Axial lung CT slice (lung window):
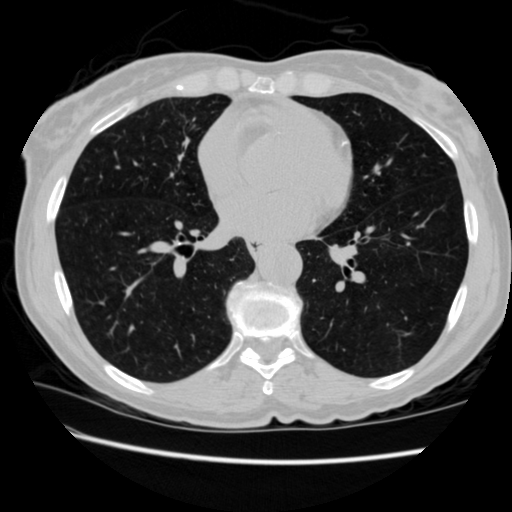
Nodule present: no